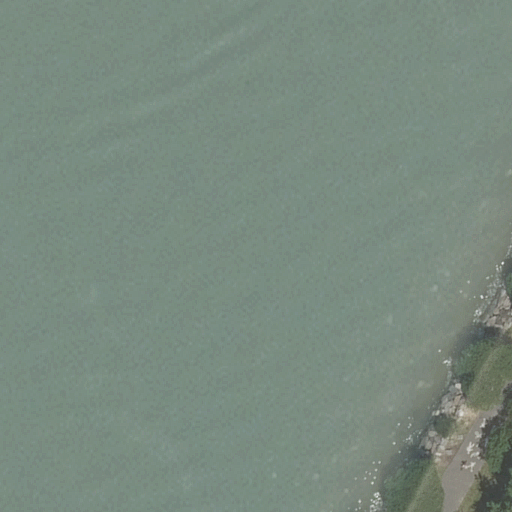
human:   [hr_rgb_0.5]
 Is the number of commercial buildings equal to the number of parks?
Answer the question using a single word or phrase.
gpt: no

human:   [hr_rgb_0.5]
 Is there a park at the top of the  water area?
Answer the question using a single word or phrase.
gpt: no

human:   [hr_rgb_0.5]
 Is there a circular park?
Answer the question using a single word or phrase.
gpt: no

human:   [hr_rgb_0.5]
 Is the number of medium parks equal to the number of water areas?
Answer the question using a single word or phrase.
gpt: no

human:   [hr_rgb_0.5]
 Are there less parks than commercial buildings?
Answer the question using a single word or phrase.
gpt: no

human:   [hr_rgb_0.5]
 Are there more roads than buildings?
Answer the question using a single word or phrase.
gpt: yes

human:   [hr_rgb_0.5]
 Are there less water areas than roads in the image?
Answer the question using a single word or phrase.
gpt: no

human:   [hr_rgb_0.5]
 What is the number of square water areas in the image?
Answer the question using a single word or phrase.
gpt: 0

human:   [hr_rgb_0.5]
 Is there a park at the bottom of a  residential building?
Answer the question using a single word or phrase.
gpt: no

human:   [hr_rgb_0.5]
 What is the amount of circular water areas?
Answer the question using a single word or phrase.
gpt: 0

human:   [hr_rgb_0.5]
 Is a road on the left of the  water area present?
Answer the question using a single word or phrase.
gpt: no

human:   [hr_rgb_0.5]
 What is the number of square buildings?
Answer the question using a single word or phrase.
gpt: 0

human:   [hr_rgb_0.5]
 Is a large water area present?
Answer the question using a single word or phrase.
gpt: yes

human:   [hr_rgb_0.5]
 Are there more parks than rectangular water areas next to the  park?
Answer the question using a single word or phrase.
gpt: no

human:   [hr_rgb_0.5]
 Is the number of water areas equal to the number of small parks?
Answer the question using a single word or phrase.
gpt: no

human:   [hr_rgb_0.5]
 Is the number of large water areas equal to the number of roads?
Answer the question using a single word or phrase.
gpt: yes

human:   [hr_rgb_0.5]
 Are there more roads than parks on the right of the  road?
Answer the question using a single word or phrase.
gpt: yes

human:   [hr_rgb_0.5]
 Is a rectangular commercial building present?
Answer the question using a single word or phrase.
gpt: no

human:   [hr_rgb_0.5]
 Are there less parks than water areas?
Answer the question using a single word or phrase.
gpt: no

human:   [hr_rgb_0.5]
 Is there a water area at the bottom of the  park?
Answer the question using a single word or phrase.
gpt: no

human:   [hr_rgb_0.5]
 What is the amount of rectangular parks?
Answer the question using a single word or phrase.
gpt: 1

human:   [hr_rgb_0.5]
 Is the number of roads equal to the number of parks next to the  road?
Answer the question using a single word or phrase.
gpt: yes

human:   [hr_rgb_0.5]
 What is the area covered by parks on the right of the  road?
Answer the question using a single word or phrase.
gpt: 0m2

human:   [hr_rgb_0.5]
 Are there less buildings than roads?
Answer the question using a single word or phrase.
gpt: yes

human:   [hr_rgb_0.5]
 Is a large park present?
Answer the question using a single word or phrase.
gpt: yes

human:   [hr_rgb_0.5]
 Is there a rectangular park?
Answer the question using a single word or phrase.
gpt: yes

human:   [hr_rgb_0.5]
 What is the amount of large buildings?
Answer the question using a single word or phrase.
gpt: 0

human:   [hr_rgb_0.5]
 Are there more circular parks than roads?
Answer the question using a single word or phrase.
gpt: no

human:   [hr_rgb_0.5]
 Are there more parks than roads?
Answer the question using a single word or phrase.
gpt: no

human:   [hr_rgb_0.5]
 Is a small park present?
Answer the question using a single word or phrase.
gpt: no

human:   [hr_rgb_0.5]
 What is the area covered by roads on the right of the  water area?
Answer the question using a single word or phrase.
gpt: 0m2

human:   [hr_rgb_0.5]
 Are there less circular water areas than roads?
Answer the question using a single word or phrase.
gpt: yes

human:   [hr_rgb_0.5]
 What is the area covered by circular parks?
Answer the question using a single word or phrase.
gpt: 0m2

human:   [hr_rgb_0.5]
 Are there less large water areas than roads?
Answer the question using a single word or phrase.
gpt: no

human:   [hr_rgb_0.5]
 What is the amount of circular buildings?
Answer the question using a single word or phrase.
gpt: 0

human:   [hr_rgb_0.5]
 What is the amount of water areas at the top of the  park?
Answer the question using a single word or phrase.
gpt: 1